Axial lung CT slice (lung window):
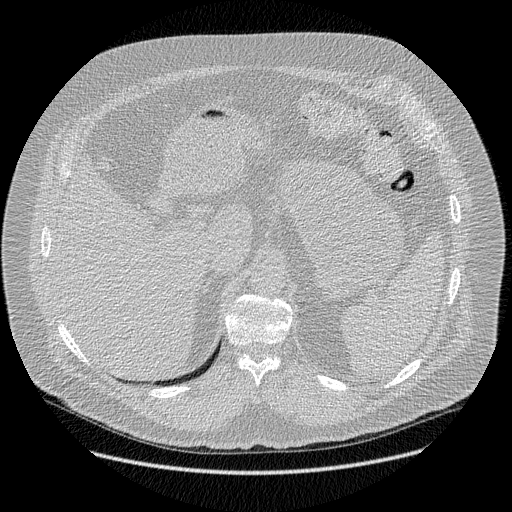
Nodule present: no